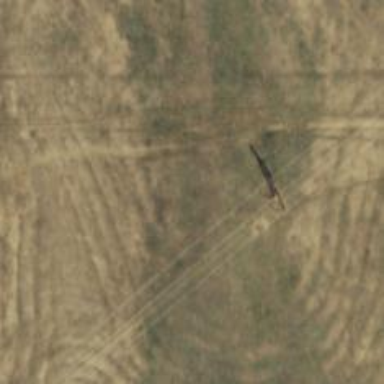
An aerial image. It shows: H-frame designed tower for power lines.